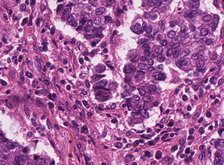
Tumor epithelial tissue: yes
Tumor-associated stroma tissue: yes
Normal tissue: no